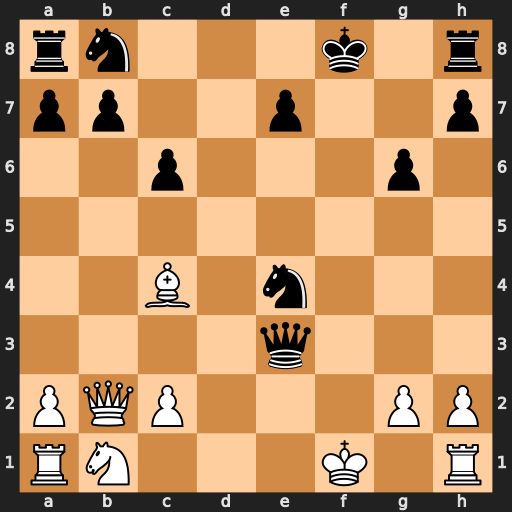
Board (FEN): rn3k1r/pp2p2p/2p3p1/8/2B1n3/4q3/PQP3PP/RN3K1R
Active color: w
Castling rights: -
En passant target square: -
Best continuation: Qxh8#